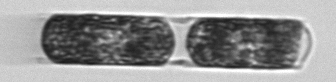
Label: Hemiaulus